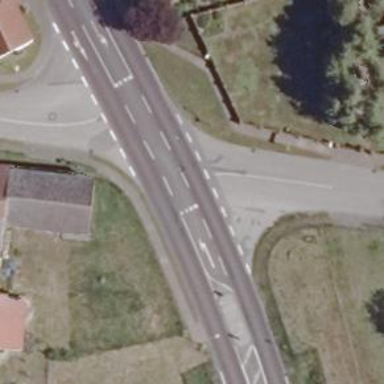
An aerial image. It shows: Asphalt road classified as primary highway.